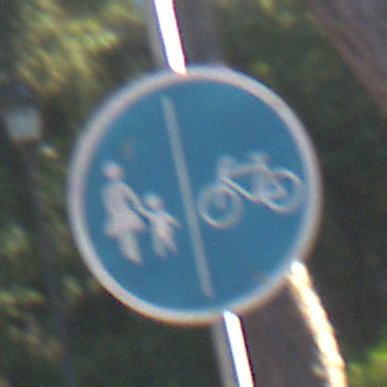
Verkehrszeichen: GetrennterRadUndGehwegRadwegRechts
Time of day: MorningAfternoon
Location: Outdoor (Suburban)
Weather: Clear
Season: NotSpecified
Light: Natural